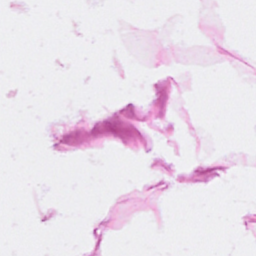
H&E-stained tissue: Breast